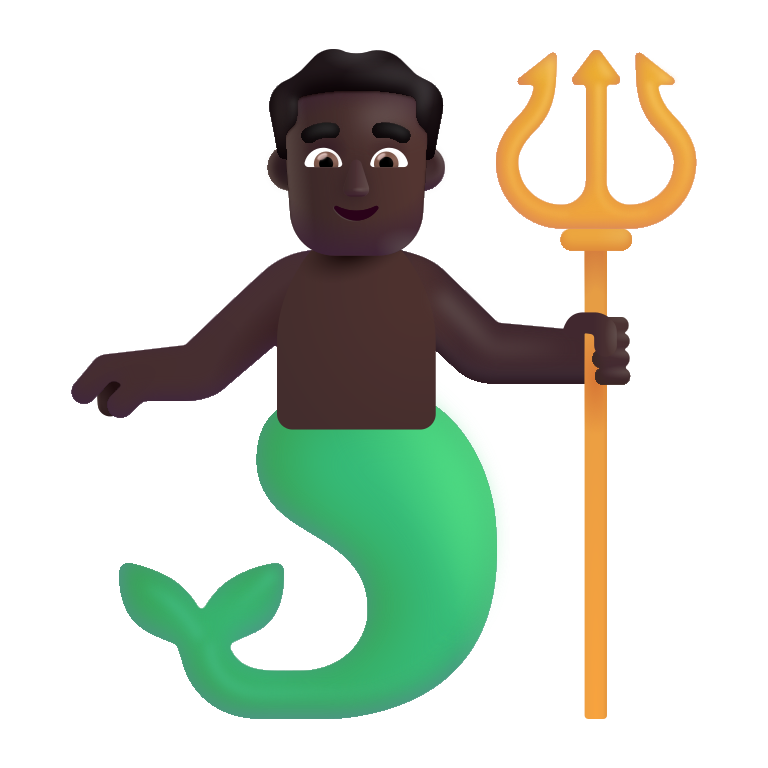
man merpeople color dark